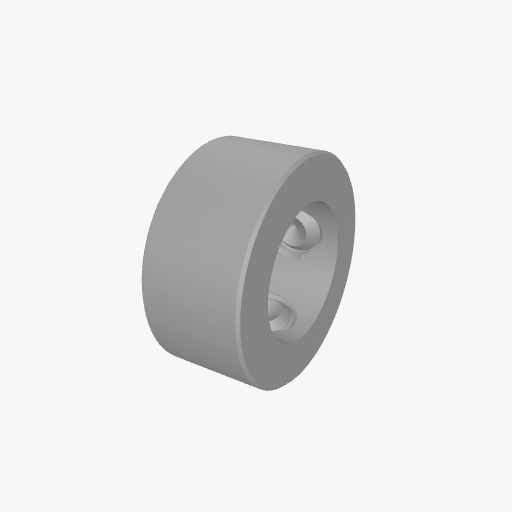
Part: SetScrewCollar12ID